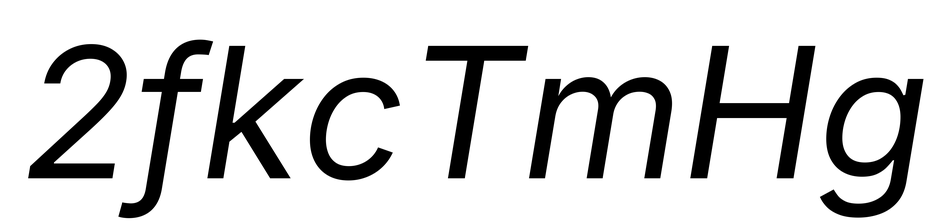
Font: Inter-Italic_Italic